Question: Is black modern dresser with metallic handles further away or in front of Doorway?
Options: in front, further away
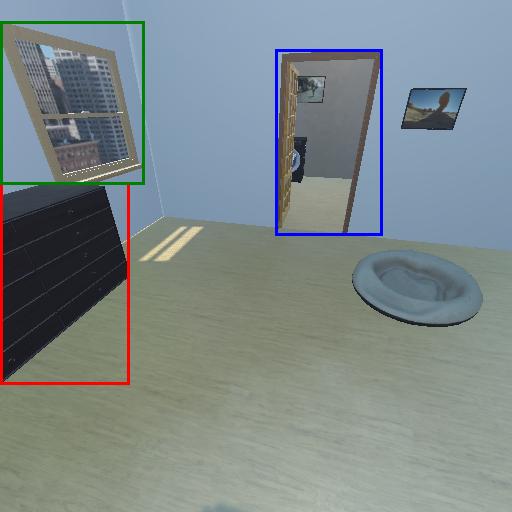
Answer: in front